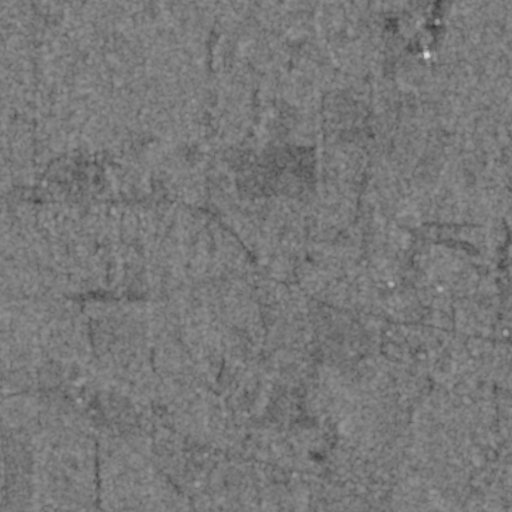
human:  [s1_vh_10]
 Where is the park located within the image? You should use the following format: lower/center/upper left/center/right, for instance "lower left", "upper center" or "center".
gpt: The park is located in the center right of the image.
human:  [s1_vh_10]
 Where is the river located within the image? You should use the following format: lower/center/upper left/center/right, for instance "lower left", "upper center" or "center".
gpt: The river is located in the lower of the image.
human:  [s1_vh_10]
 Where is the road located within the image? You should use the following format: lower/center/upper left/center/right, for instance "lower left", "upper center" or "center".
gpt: There is no road in the image.

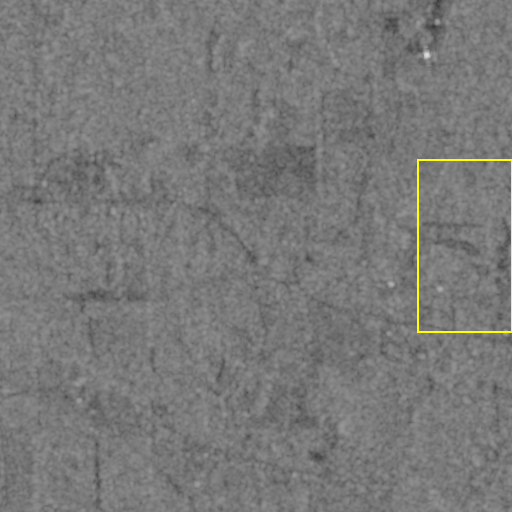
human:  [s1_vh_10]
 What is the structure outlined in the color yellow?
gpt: The structure outlined in yellow is a park.
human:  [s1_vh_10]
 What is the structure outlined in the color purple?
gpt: There is no purple outline.